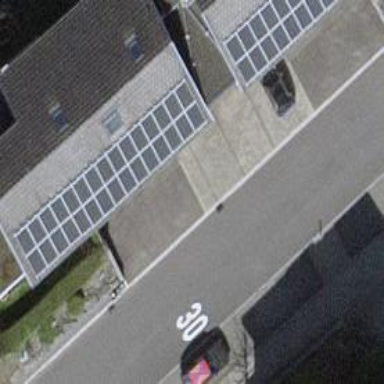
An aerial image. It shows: Solar power generator utilizing photovoltaic technology with solar photovoltaic panels.